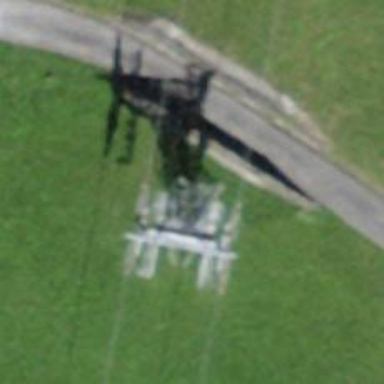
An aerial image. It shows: Pylon used for aerialway.